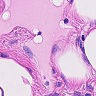
Metastatic tissue present: no